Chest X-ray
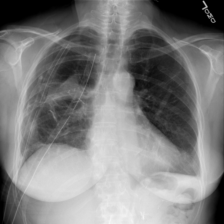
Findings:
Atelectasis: positive
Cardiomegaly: negative
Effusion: negative
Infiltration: positive
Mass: negative
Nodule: negative
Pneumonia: negative
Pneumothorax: positive
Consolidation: negative
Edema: negative
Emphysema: negative
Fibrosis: negative
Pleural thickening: negative
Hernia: negative